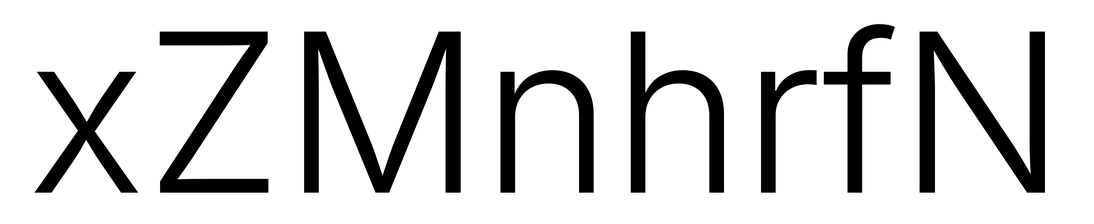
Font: Inter_Light